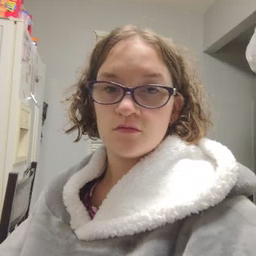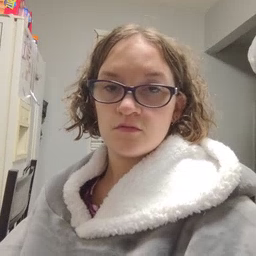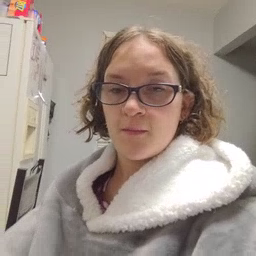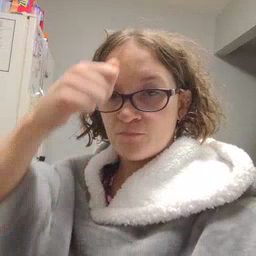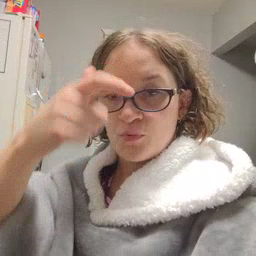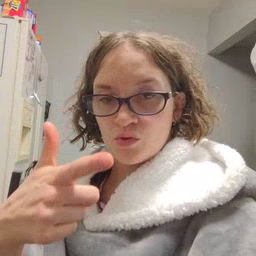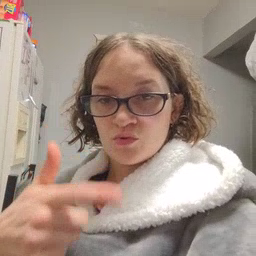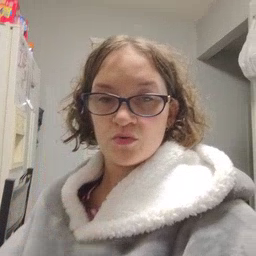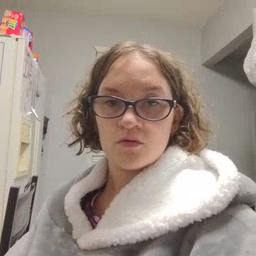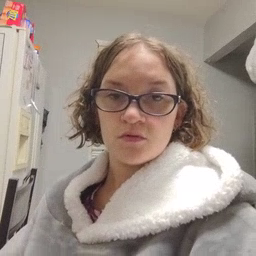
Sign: brother